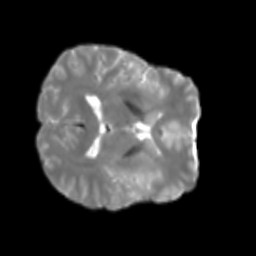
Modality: T2w
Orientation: axial
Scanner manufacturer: siemens
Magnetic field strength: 3 T
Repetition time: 4 s
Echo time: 0.0594 s